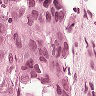
Metastatic tissue present: yes